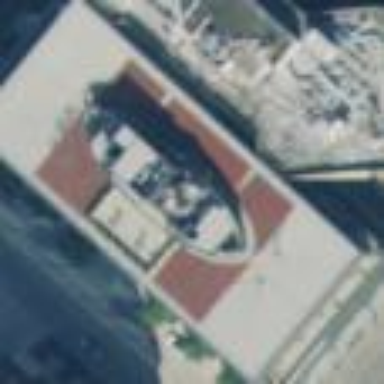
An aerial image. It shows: Part of building.